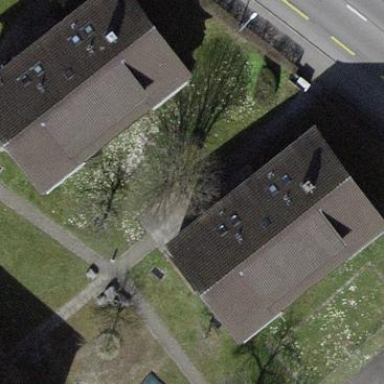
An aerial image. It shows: View of apartment building.